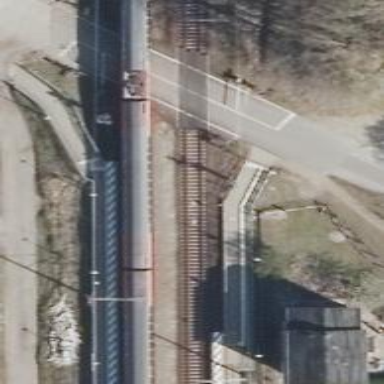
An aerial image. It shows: Railway track with contact lines for electrification.